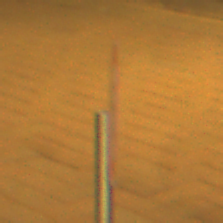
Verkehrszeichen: Geschwindigkeit5
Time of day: Night
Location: Outdoor (Urban)
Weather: Clear
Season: NotSpecified
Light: Artificial